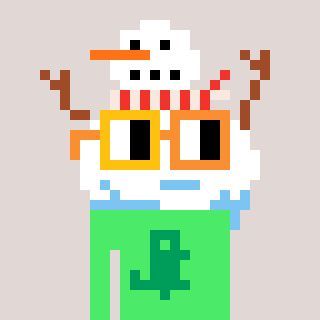
a pixel art character with square yellow and orange glasses, a snowman-shaped head and a teal-colored body on a warm background